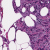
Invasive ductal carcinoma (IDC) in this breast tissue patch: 0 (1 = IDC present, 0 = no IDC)